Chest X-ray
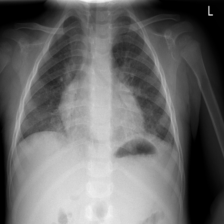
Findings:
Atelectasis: negative
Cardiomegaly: negative
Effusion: negative
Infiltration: negative
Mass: negative
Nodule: negative
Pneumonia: negative
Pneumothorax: negative
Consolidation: negative
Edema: negative
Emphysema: negative
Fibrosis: negative
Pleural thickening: negative
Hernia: negative